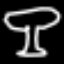
Label: mushroom